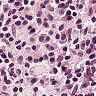
Metastatic tissue present: no